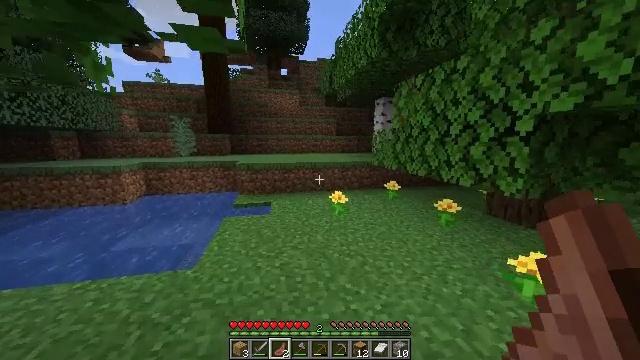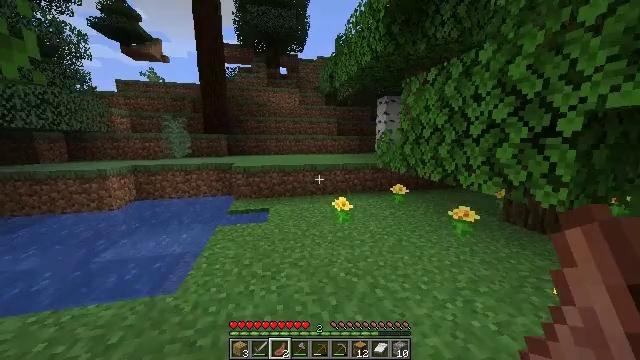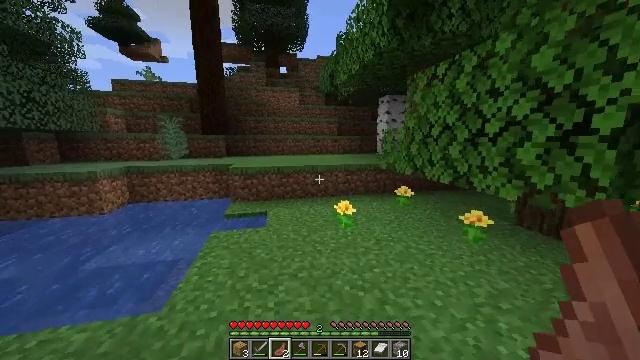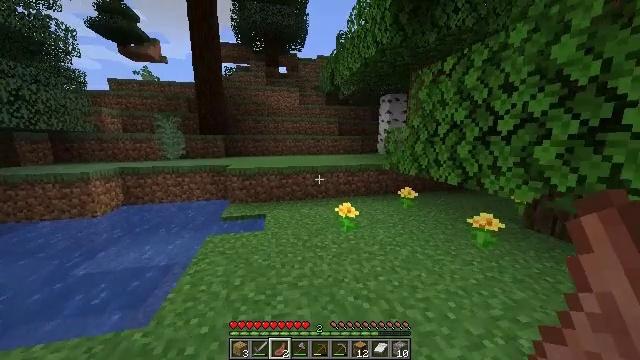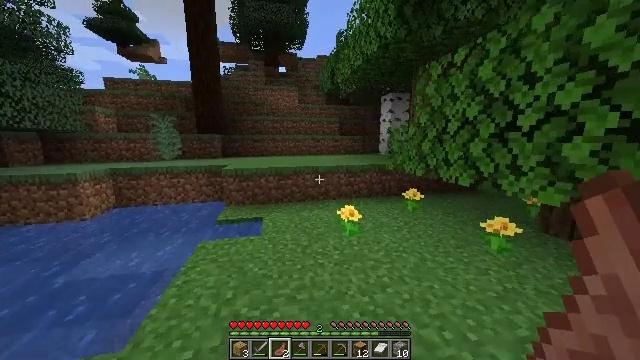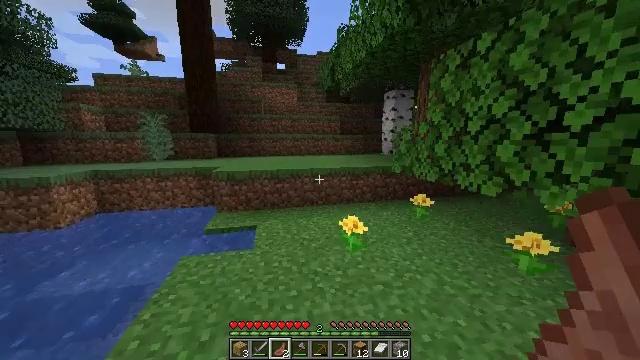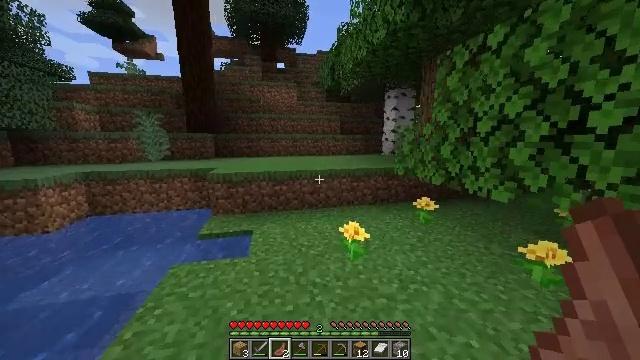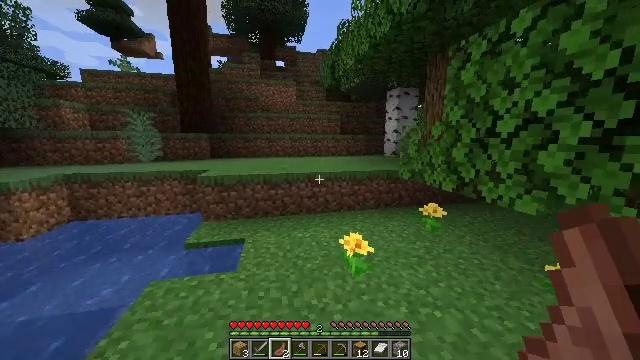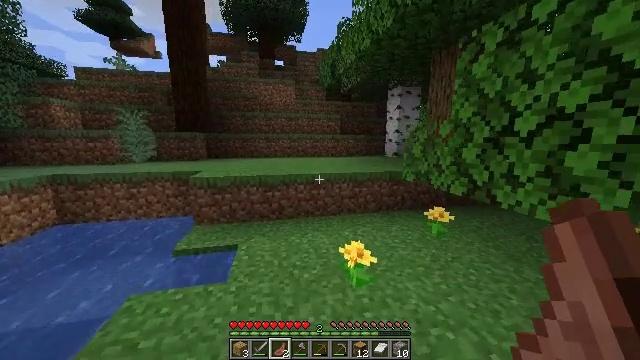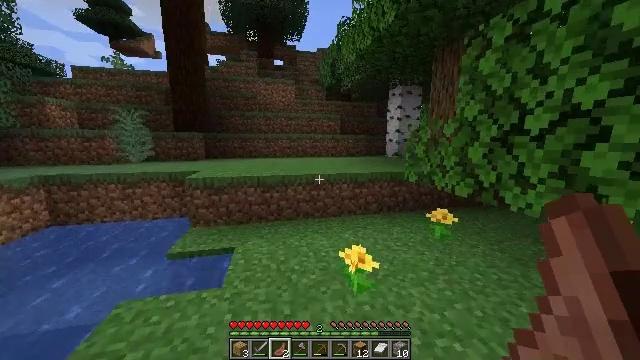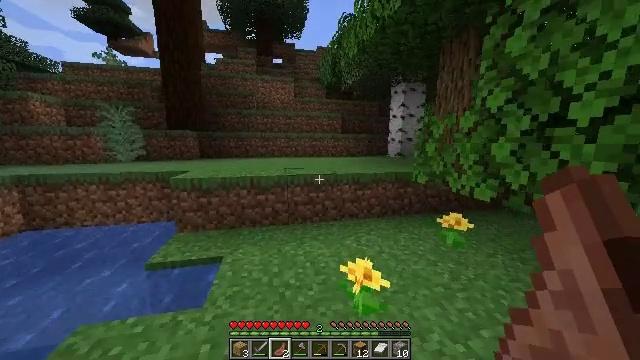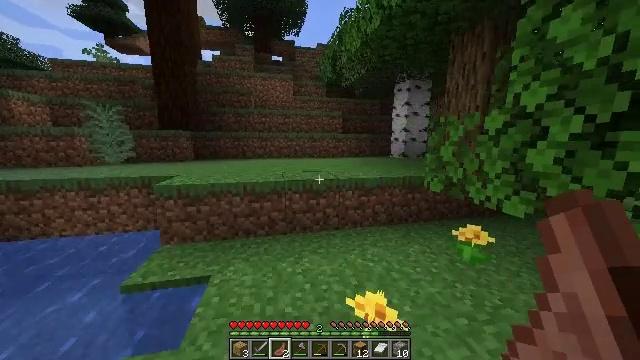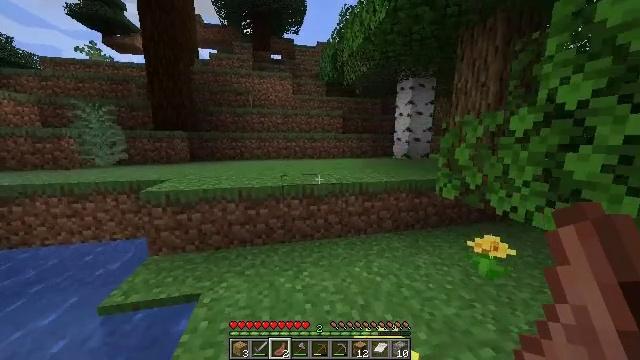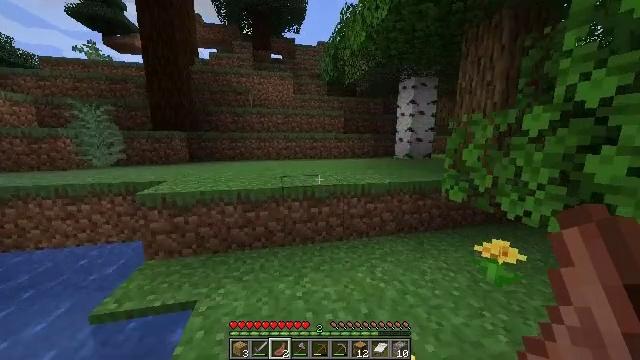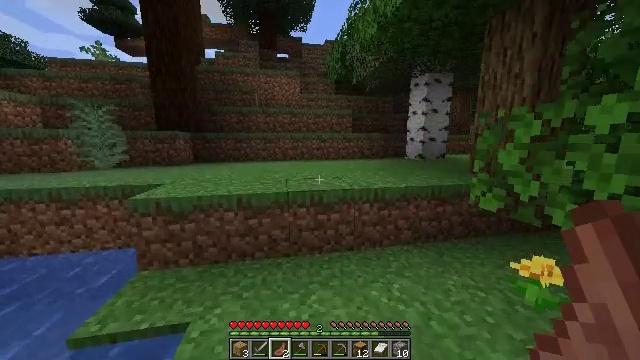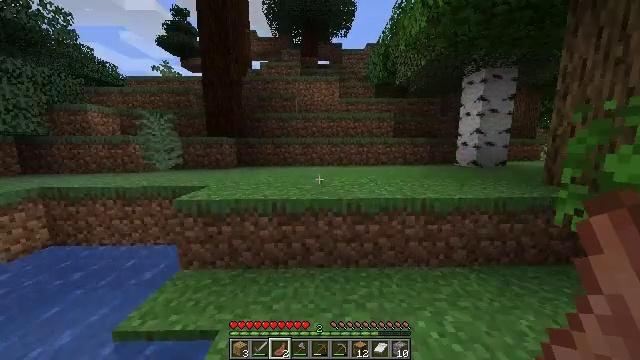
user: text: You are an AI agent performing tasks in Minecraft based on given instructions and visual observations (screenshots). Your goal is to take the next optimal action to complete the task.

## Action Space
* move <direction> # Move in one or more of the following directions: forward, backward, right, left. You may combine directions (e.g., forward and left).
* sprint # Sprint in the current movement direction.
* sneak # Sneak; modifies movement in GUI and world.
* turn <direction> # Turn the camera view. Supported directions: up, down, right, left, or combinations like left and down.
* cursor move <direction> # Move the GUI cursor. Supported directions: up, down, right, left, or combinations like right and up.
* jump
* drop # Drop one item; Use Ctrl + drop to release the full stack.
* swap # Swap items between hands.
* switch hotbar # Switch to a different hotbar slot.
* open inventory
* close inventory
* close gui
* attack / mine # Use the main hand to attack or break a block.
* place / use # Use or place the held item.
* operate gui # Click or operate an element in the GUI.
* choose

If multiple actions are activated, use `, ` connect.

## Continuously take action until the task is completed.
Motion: motion action
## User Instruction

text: Collect the pumpkin by holding left button.
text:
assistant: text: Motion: move forward, sprint
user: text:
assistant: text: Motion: move forward, sprint
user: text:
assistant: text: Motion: move forward, sprint
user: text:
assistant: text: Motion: move forward, sprint
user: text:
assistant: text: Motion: move forward, sprint
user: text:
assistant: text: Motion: move forward, sprint
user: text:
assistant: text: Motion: move forward, sprint
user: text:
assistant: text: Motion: move forward, sprint
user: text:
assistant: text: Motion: move forward, sprint
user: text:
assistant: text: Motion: move forward, sprint
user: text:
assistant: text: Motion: move forward, sprint
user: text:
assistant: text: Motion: move forward, sprint
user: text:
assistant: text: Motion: move forward, sprint
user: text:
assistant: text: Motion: move forward, sprint, turn left
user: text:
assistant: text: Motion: move forward, sprint, turn left and up
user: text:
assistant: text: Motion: move forward, sprint, turn left and up, jump
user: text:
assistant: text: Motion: move forward, sprint, turn left, jump
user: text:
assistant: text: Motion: move forward, sprint, turn left, jump
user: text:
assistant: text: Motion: move forward, sprint, jump
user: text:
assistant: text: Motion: move forward, sprint, jump
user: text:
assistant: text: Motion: move forward, sprint, jump
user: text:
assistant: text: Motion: move forward, sprint, jump
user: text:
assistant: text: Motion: move forward, sprint, jump
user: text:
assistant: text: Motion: move forward, sprint, turn left, jump
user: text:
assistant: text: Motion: move forward, sprint, turn left, jump
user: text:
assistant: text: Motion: move forward, sprint, turn left, jump
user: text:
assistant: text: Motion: move forward, sprint, turn left, jump
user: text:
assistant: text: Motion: move forward, sprint, turn left, jump
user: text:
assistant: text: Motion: move forward, sprint, turn left, jump
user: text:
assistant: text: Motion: move forward, sprint, turn left, jump